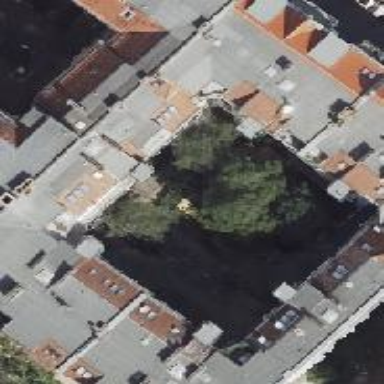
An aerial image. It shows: Apartment building with quadruple saltbox roof shape.